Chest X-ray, AP view. Patient: 70 years old, sex F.
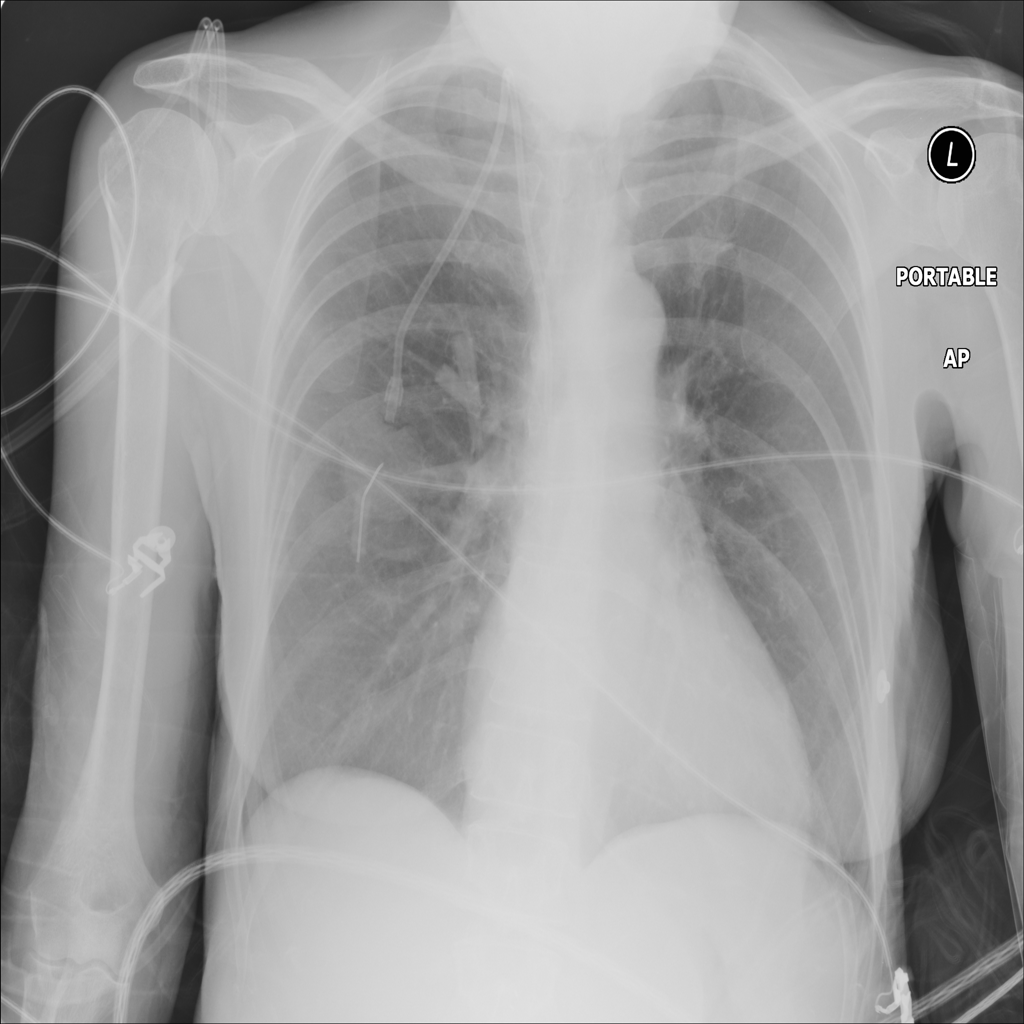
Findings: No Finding